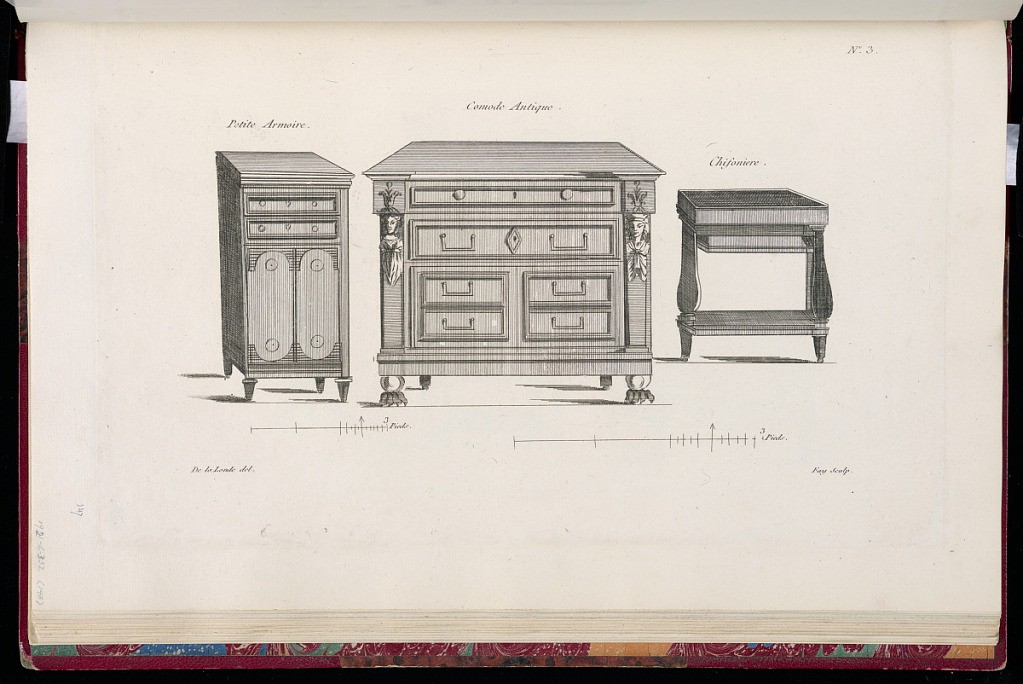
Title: Designs for Dressers
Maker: Richard de Lalonde, French, active 1780–96
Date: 1780-1789
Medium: Etching on off-white laid paper
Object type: Print
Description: Designs for three dressers. The left dresser is tall and narrow. The central dresser is elevated on ball feet and has mascaron and rinceaux details on the upper corners. The right dresser is open with a flat top. The plate is signed and numbered.